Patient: sex M, age 79
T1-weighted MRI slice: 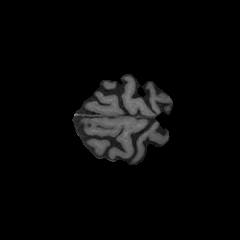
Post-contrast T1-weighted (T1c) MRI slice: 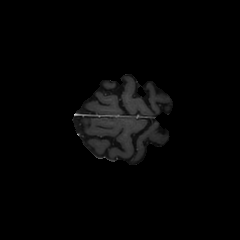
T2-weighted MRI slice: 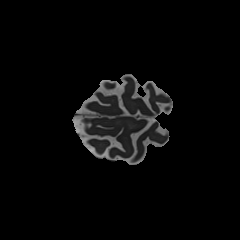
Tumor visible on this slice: no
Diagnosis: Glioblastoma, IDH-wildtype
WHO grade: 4